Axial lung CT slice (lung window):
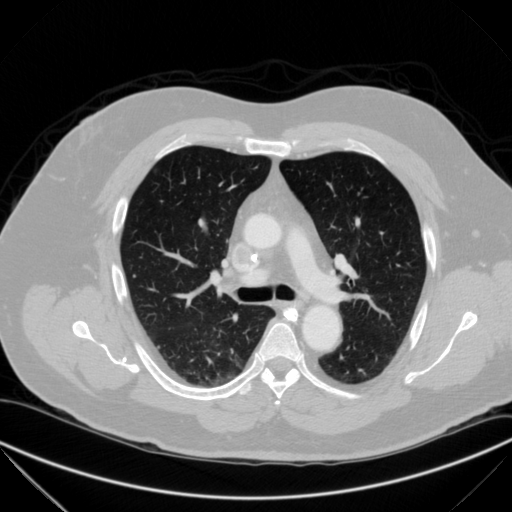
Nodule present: no